Aerial crown-view tile of a tropical tree (Barro Colorado Island, Panama), acquired 20250217:
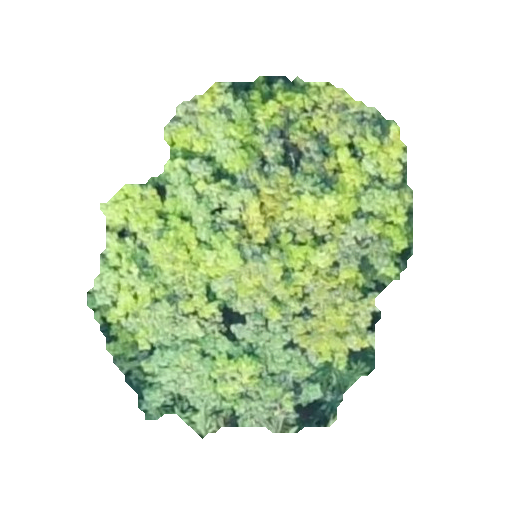
Species: Protium stevensonii
GBIF accepted scientific name: Tetragastris panamensis
Crown area: 127.758 m²